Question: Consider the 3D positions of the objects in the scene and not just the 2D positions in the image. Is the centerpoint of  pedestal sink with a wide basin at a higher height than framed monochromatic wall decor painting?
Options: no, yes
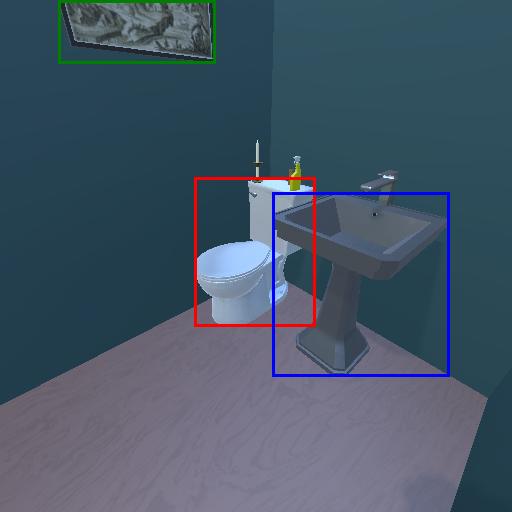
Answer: no